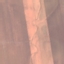
Label: AnnualCrop